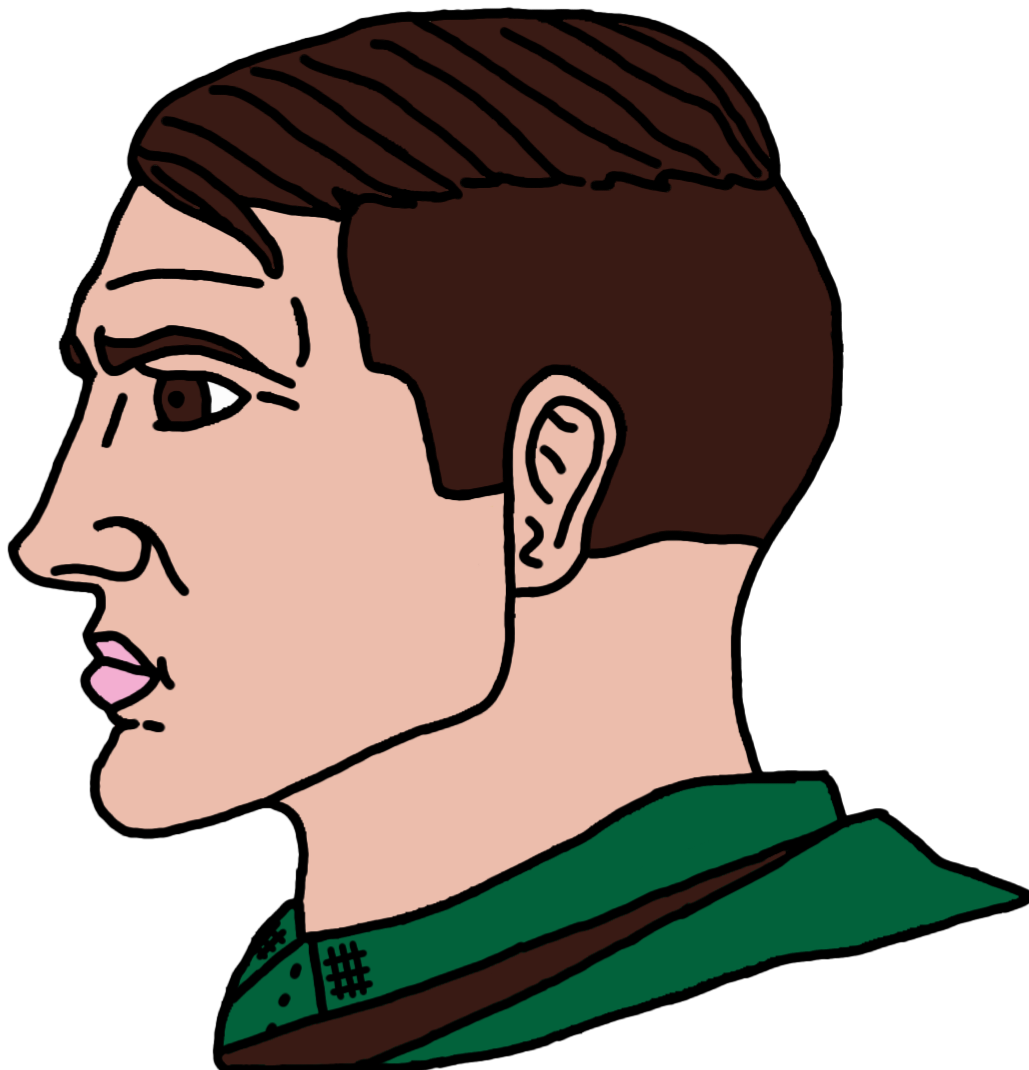
Label: 4_Yes_Chad